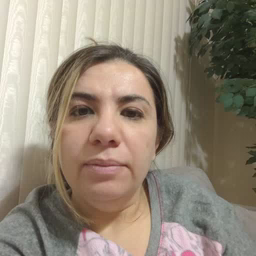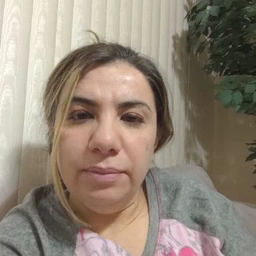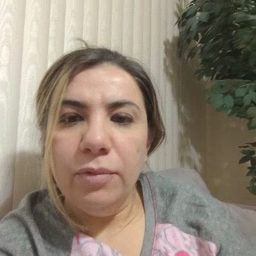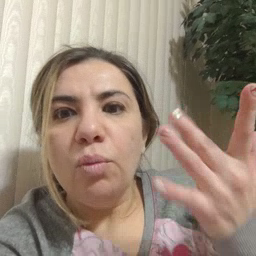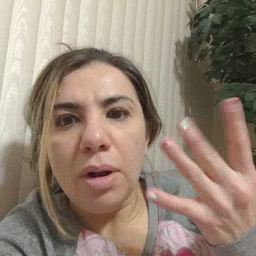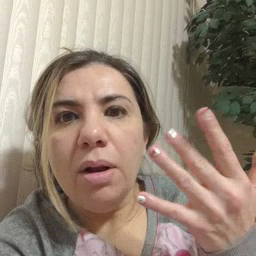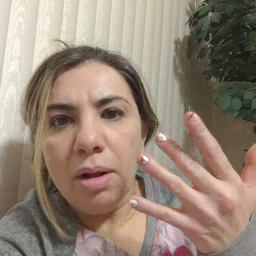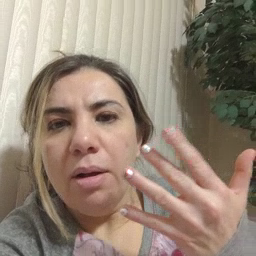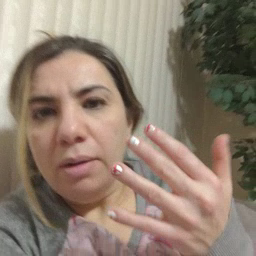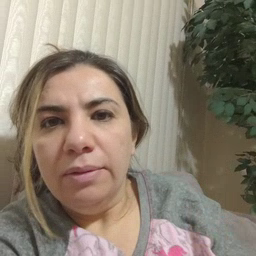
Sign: wait